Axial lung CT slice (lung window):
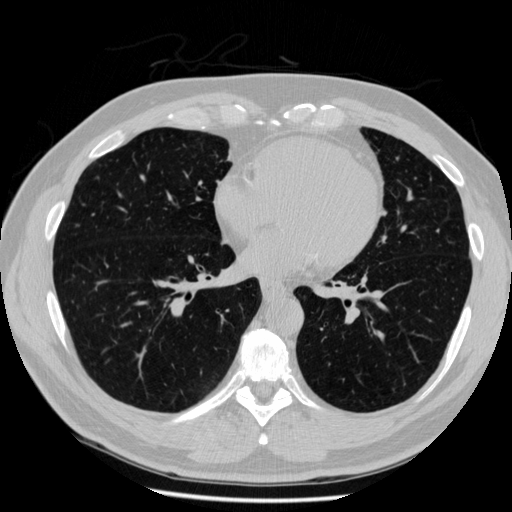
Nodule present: no